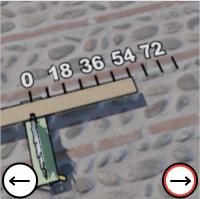
Task: length
Answer: 54
First scale value: 18.0